Question: Here is an example of my problem.

I would like to code this in C# in such a way so that I may interrogate the structure and find information such as:
- -
So I thought I would use an Adjacency List to model my graph, but then I thought this is a common thing, and started looking for libraries to help quicken the process (no need to re-invent the wheel .. etc.)
I came across <URL> that was recommended a couple of time on various topics, but I am finding it real hard modelling my drawn graph above.
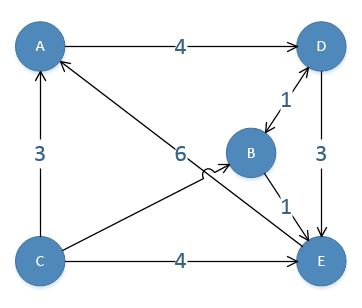
Answer: A possible solution is to model your graph as an <URL> and construct a 'Dictionary<Edge<string>, double>' cost dictionary, where costs are your distances.
'''
// ...
private AdjacencyGraph<string, Edge<string>> _graph;
private Dictionary<Edge<string>, double> _costs;
public void SetUpEdgesAndCosts()
{
_graph = new AdjacencyGraph<string, Edge<string>>();
_costs = new Dictionary<Edge<string>, double>();
AddEdgeWithCosts("A", "D", 4.0);
// snip
AddEdgeWithCosts("C", "B", 1.0);
}
private void AddEdgeWithCosts(string source, string target, double cost)
{
var edge = new Edge<string>(source, target);
_graph.AddVerticesAndEdge(edge);
_costs.Add(edge, cost);
}
'''
Your '_graph' is now:

Then you can find the shortest path from A to E using:
'''
private void PrintShortestPath(string @from, string to)
{
var edgeCost = AlgorithmExtensions.GetIndexer(_costs);
var tryGetPath = _graph.ShortestPathsDijkstra(edgeCost, @from);
IEnumerable<Edge<string>> path;
if (tryGetPath(to, out path))
{
PrintPath(@from, to, path);
}
else
{
Console.WriteLine("No path found from {0} to {1}.");
}
}
'''
This is adapted from the <URL>. It prints:
'''
Path found from A to E: A > D > B > E
'''